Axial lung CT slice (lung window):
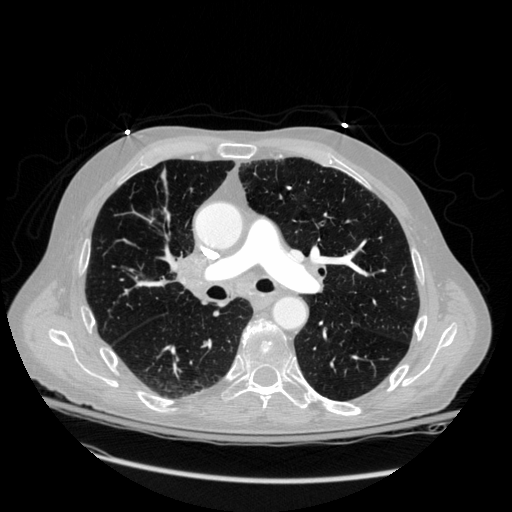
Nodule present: no